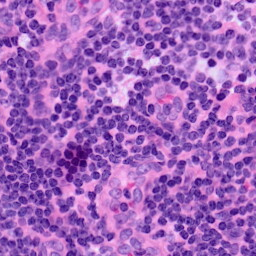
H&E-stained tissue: LymphNode